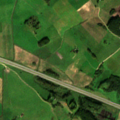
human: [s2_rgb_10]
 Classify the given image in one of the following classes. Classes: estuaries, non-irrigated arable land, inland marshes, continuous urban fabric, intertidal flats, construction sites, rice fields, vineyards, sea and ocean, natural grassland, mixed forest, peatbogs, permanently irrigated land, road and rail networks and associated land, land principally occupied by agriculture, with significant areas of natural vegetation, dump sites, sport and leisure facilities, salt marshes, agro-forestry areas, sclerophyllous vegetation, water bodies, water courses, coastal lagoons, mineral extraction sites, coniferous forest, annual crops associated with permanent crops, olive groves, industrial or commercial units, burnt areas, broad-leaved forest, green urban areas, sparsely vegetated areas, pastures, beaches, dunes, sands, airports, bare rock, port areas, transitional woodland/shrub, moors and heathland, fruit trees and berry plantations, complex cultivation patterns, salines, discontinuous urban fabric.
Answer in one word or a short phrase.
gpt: non-irrigated arable land, pastures, land principally occupied by agriculture, with significant areas of natural vegetation, broad-leaved forest